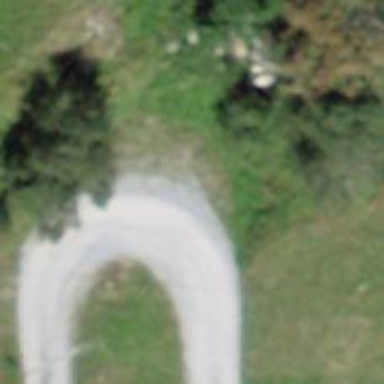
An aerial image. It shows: Pebblestone track with grade2 quality.